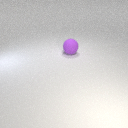
large purple rubber sphere